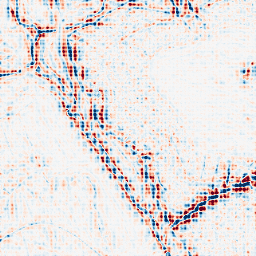
Category: wavelet
Decomposition family: wavelet_dwt
Decomposition parameters: wavelet: sym4
level: 3
Upsampling method: sinc_blackman
Upsampling parameters: scale: 8
kernel_size: 8
Upsampling scale: 8